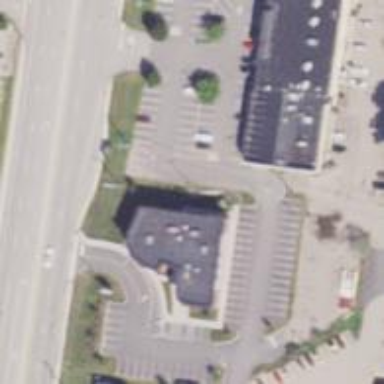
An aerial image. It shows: Clinic.